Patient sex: M
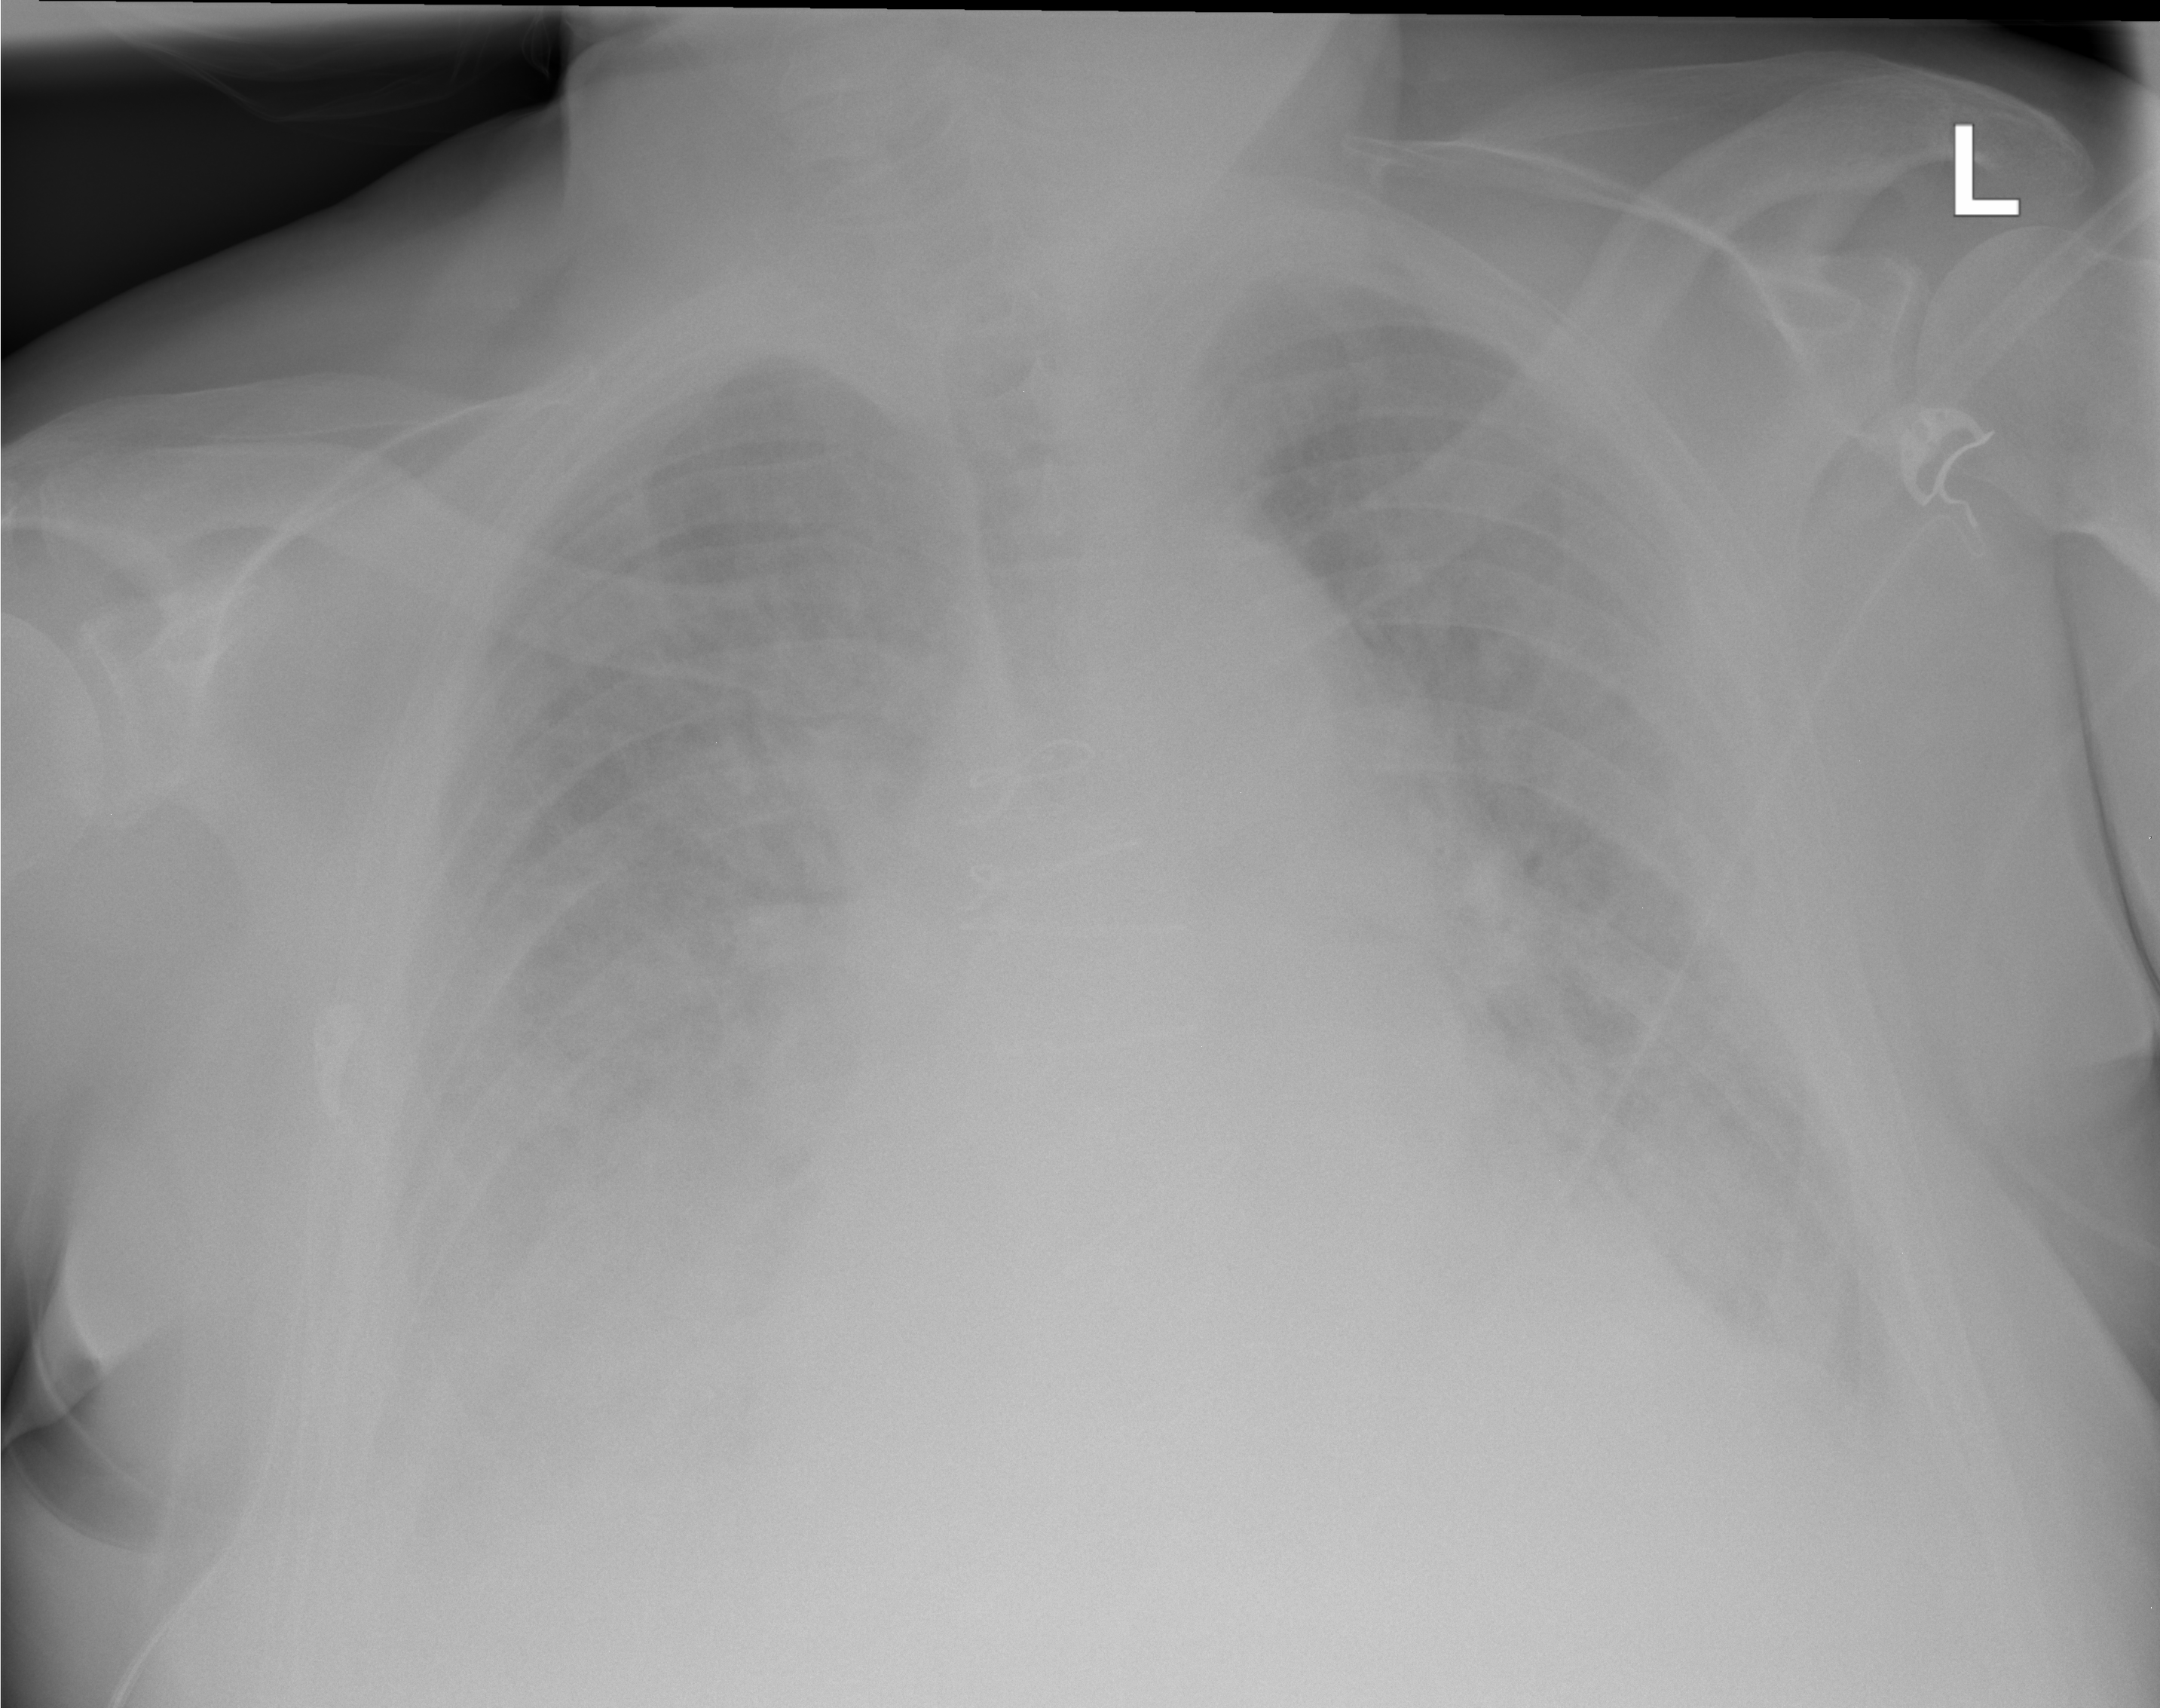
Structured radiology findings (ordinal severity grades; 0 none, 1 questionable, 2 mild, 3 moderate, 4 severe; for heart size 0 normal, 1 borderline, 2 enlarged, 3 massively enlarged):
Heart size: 3
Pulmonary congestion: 3
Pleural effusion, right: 3
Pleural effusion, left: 2
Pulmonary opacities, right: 3
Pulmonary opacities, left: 3
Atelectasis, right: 2
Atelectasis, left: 2